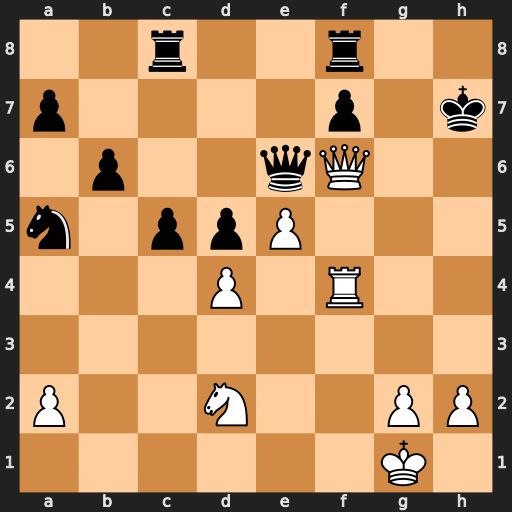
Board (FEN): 2r2r2/p4p1k/1p2qQ2/n1ppP3/3P1R2/8/P2N2PP/6K1
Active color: w
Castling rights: -
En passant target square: -
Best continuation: Rh4+ Kg8 Rh8#